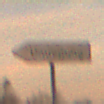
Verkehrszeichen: UmleitungswegweiserLinksweisend
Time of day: SunriseSunset
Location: Outdoor (Nature)
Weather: PartlyCloudy
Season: NotSpecified
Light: Natural